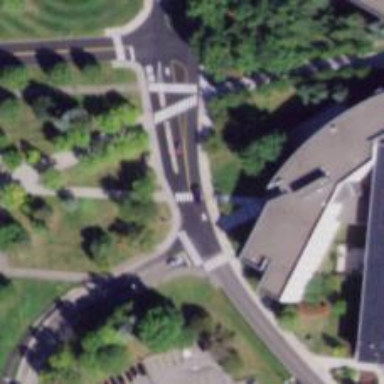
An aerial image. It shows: Marked road crossing.